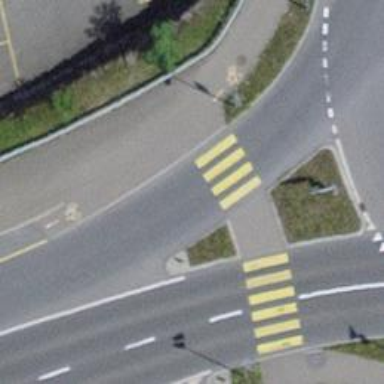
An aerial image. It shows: Traffic island located on footway.